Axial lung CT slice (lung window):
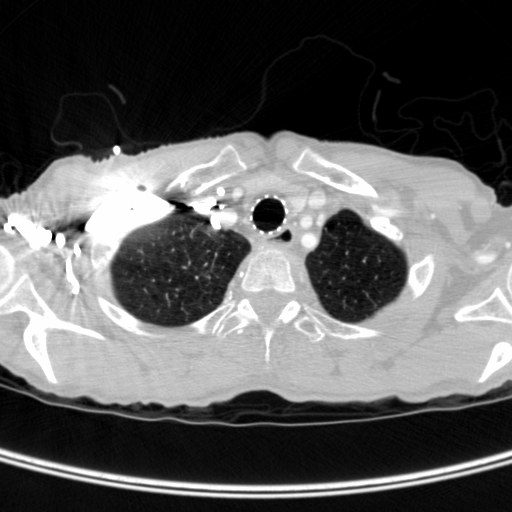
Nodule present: no